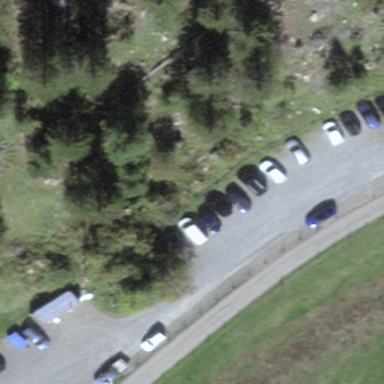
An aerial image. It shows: Parking area with gravel surface.